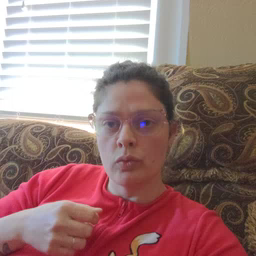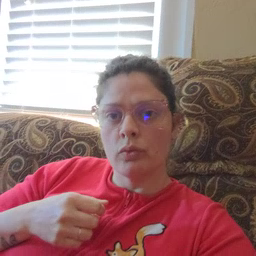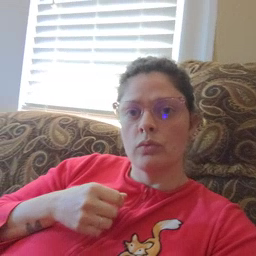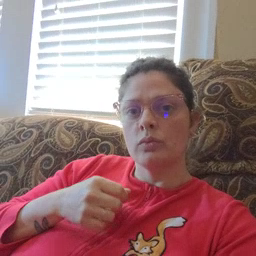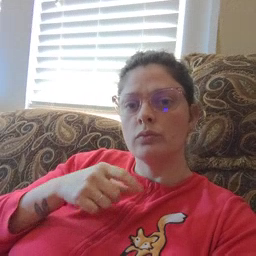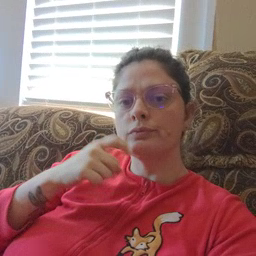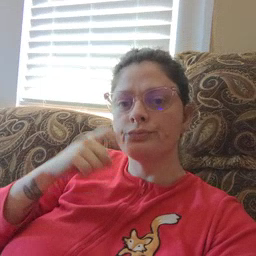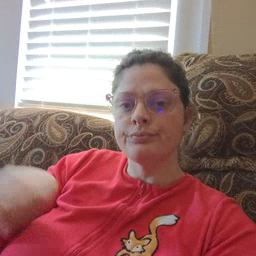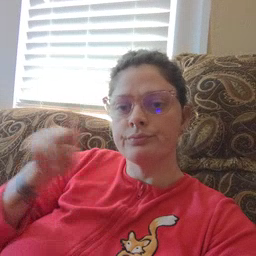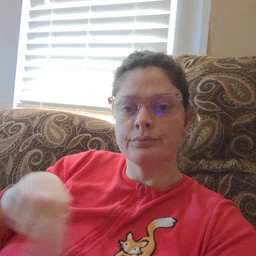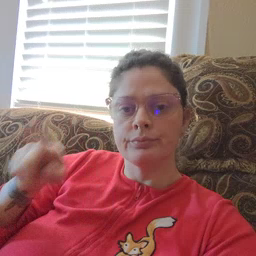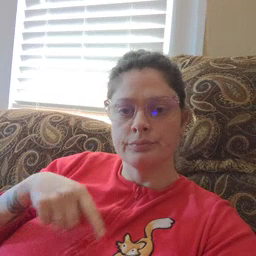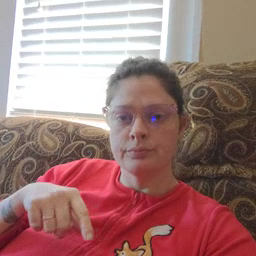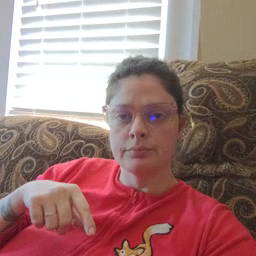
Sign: dryer